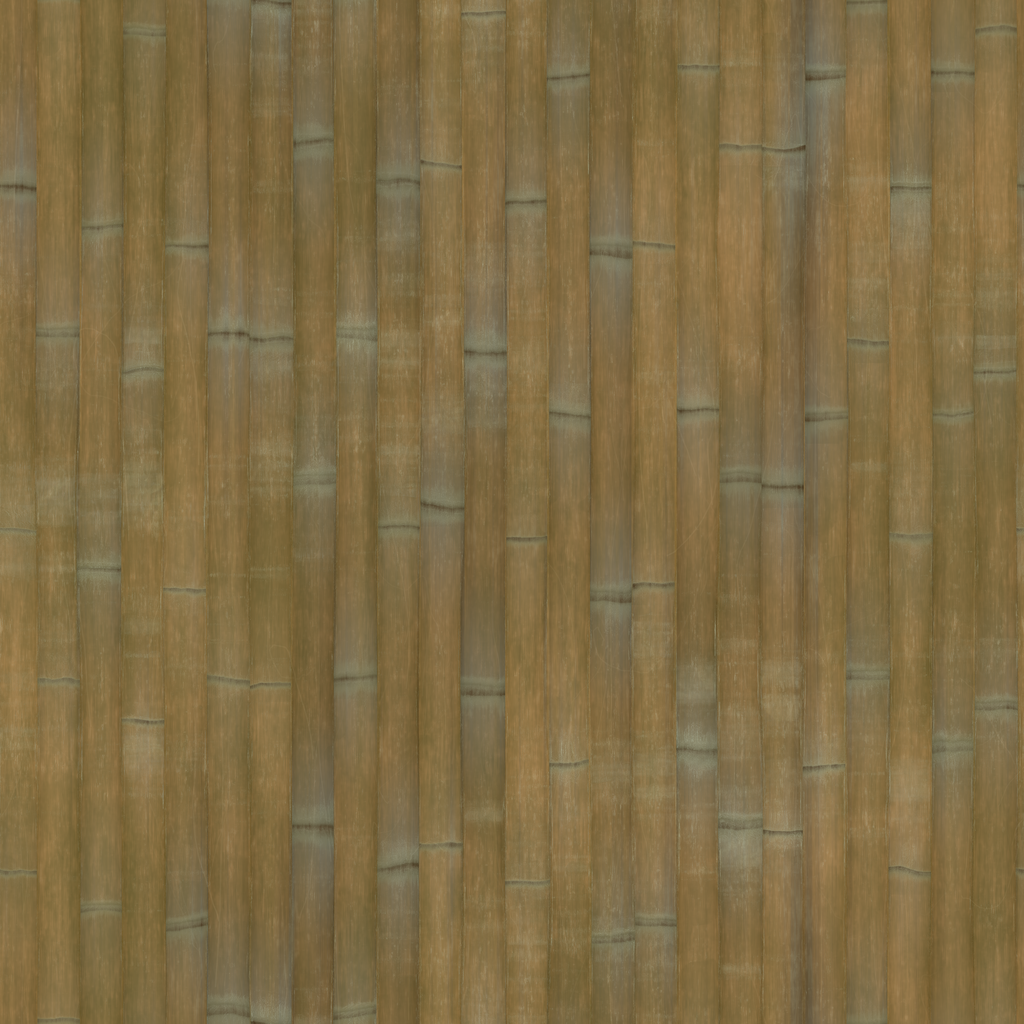
Texture map type: Color